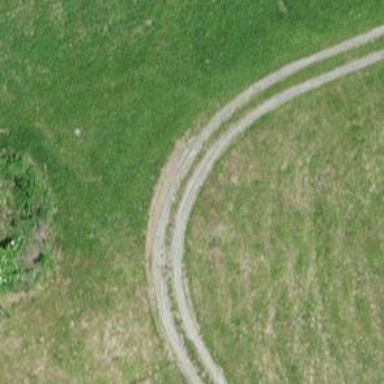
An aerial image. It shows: Track road with grade4 tracktype.